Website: macys
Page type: delivery-shipping
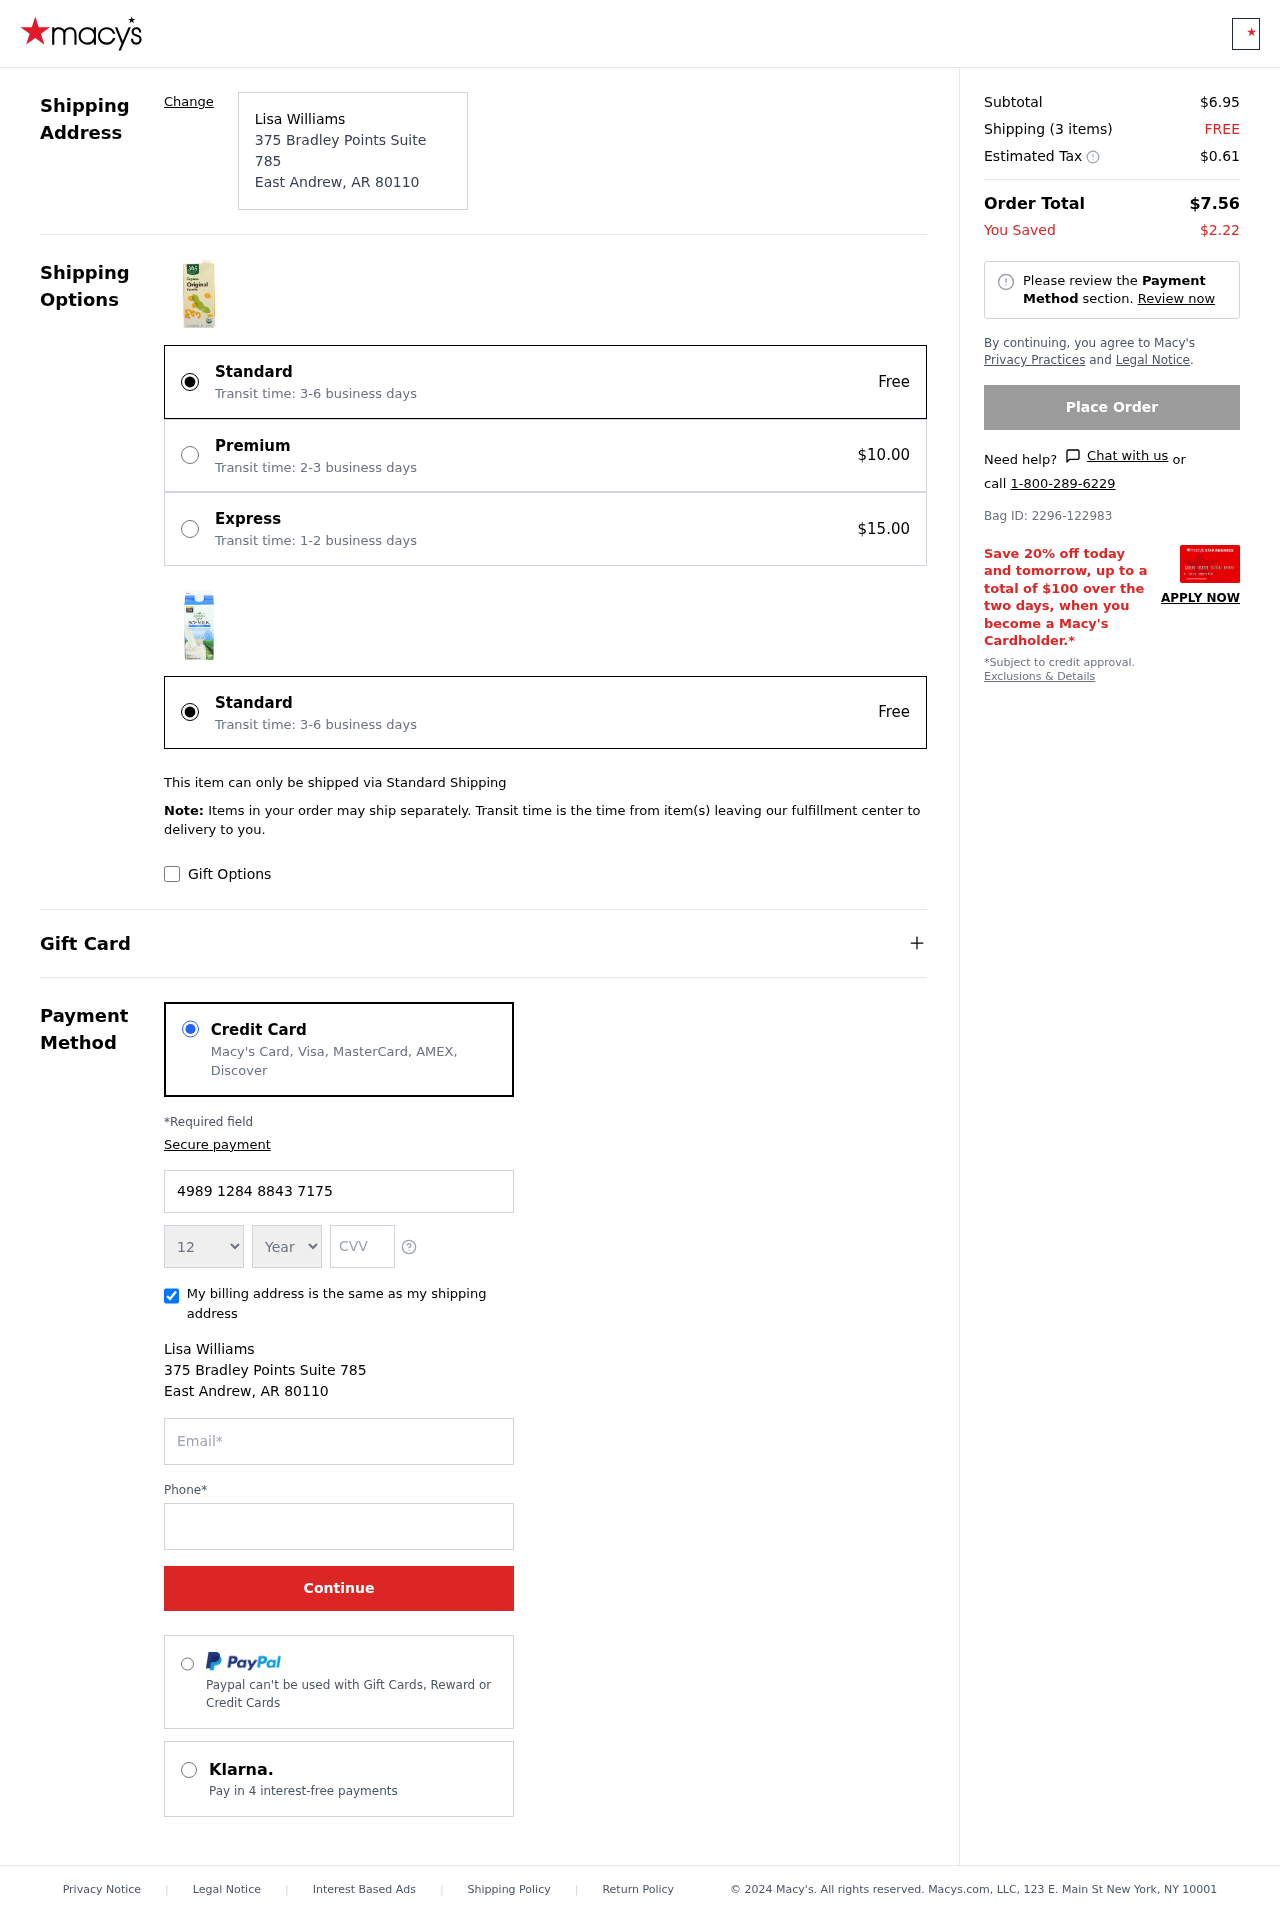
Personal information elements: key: PII_CARD_EXPIRY_MONTH
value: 12
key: PII_CARD_EXPIRY_YEAR
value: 30
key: PII_CITY
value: East Andrew
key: PII_CITY_STATE_ZIP
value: East Andrew, AR 80110
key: PII_FULLNAME
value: Lisa Williams
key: PII_POSTCODE
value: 80110
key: PII_STATE_ABBR
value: AR
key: PII_STREET
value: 375 Bradley Points Suite 785
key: PII_CARD_NUMBER
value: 4989 1284 8843 7175
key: PII_CARD_CVV
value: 506
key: PII_EMAIL
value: lisa_williams@gmail.com
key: PII_PHONE
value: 7933431160
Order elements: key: ORDER_SUBTOTAL
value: $6.95
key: ORDER_NUM_ITEMS
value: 3
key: ORDER_SHIPPING_COST
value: FREE
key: ORDER_TAX
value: $0.61
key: ORDER_TOTAL
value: $7.56
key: ORDER_SAVINGS
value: $2.22
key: ORDER_BAG_ID
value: Bag ID: 2296-122983